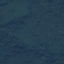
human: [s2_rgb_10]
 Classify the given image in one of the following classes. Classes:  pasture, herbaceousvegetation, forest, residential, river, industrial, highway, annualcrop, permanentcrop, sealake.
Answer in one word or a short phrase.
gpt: Forest